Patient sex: M
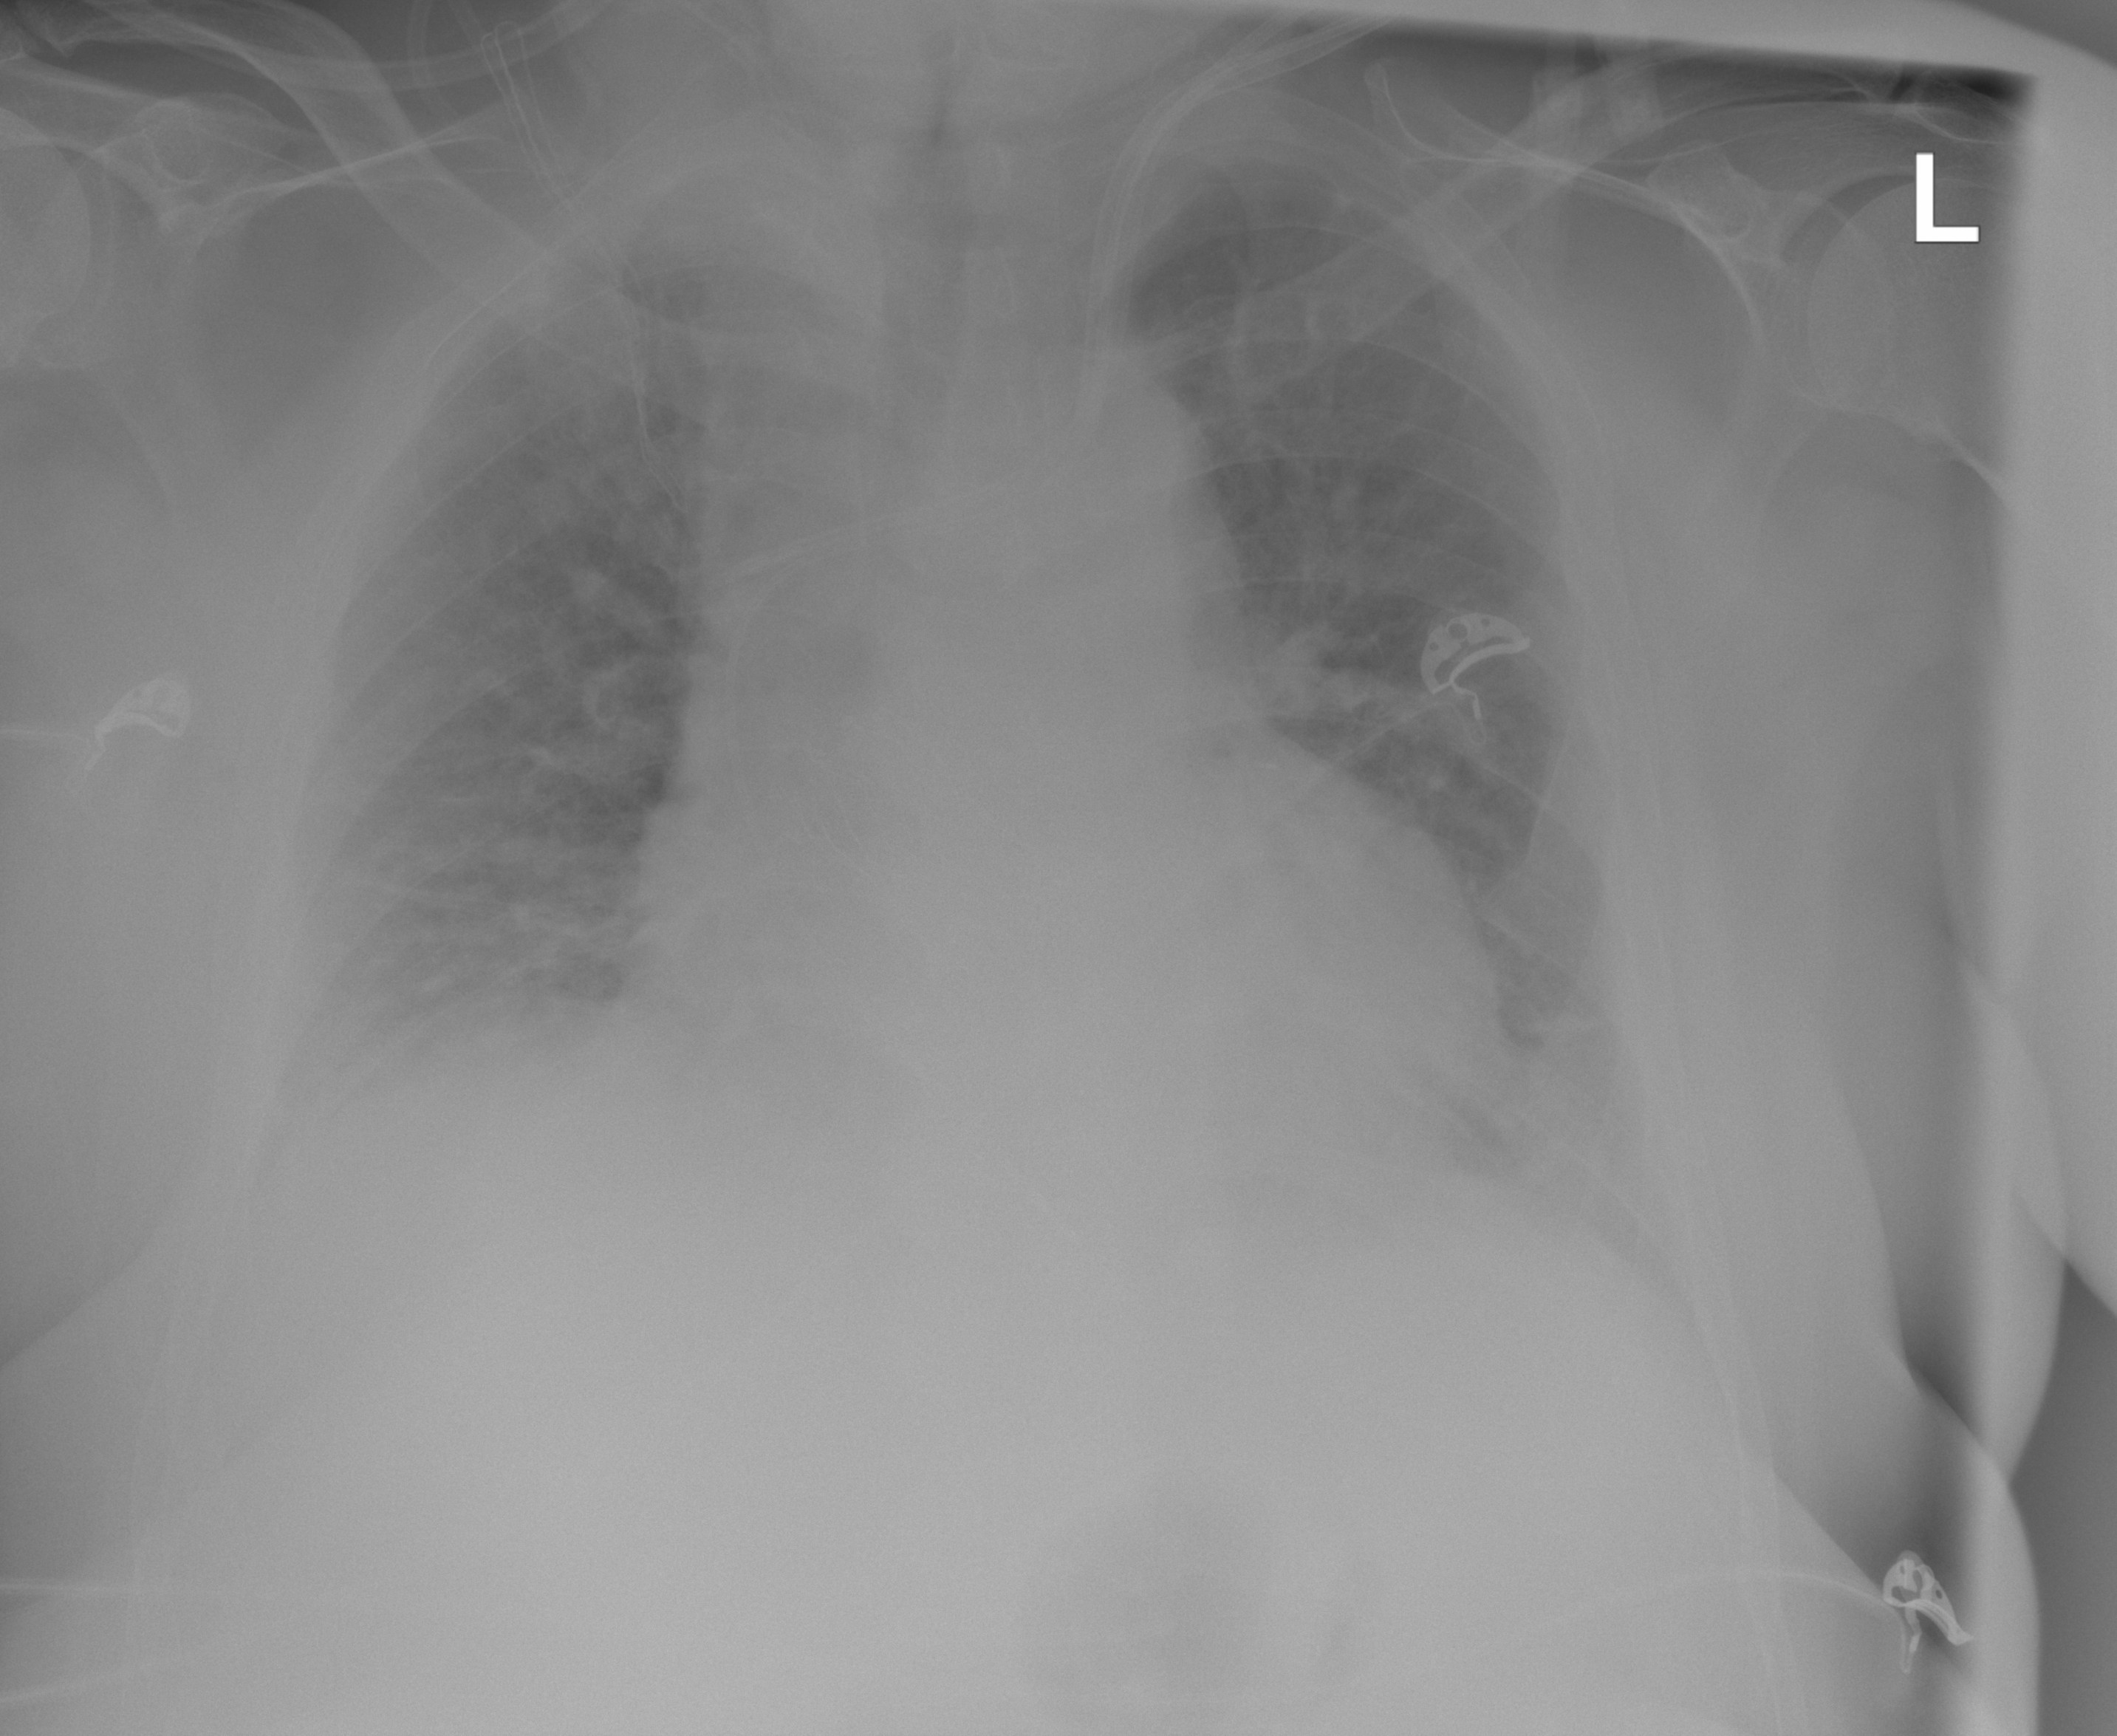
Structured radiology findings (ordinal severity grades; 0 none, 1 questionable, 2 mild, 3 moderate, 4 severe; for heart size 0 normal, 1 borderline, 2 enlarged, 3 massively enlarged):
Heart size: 2
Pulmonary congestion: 2
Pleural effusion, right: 2
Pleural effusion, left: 0
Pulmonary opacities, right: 0
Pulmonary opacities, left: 0
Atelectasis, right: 2
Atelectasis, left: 2